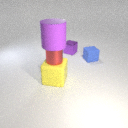
small red metal cylinder below large purple rubber cylinder